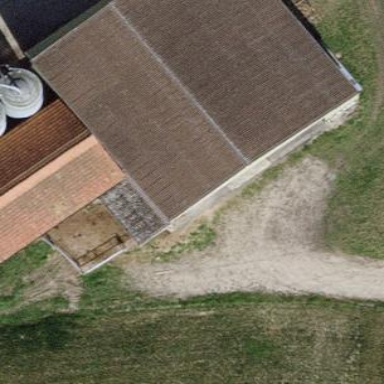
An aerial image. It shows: Farm auxiliary building.